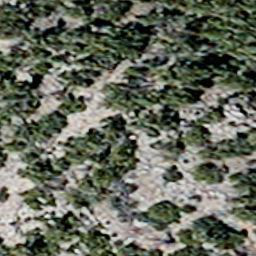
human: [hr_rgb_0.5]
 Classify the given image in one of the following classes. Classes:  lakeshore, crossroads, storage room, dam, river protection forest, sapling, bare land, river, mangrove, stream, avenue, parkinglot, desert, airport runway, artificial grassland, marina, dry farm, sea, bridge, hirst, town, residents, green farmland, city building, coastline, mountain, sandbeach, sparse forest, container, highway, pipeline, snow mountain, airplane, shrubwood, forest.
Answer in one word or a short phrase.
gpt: sparse forest